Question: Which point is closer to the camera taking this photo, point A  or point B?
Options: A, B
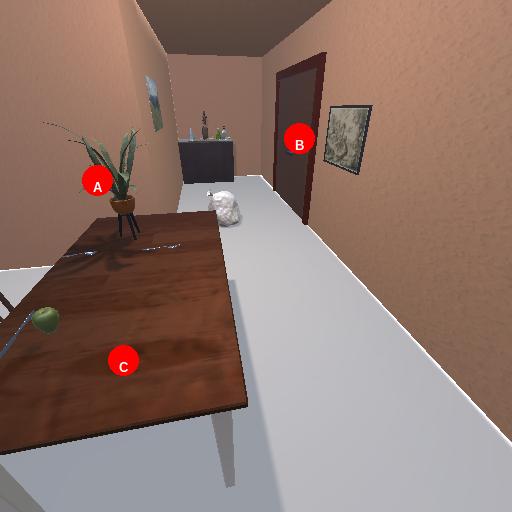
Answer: A